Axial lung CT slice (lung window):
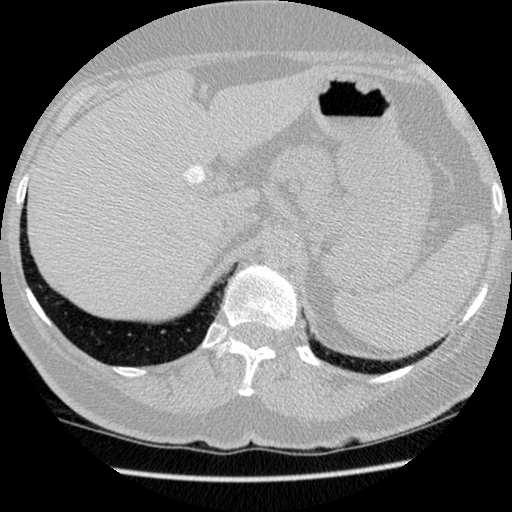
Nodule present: no